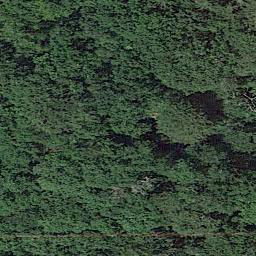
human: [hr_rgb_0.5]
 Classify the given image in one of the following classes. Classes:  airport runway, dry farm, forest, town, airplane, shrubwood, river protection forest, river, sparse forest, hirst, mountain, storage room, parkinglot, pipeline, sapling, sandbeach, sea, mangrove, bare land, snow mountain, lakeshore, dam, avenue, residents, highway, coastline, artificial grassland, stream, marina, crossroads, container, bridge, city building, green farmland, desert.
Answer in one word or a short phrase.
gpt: forest